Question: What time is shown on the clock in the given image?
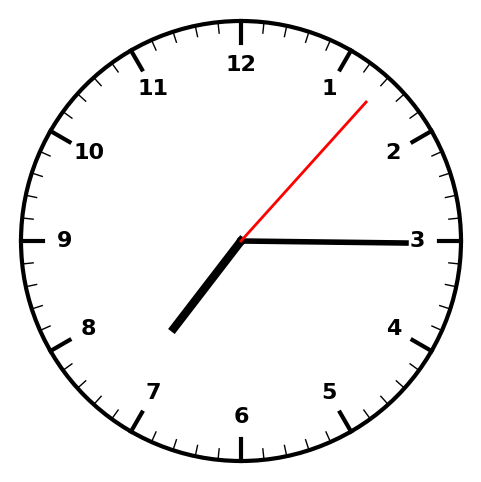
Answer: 07:15:07